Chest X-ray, PA view. Patient: 76 years old, sex M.
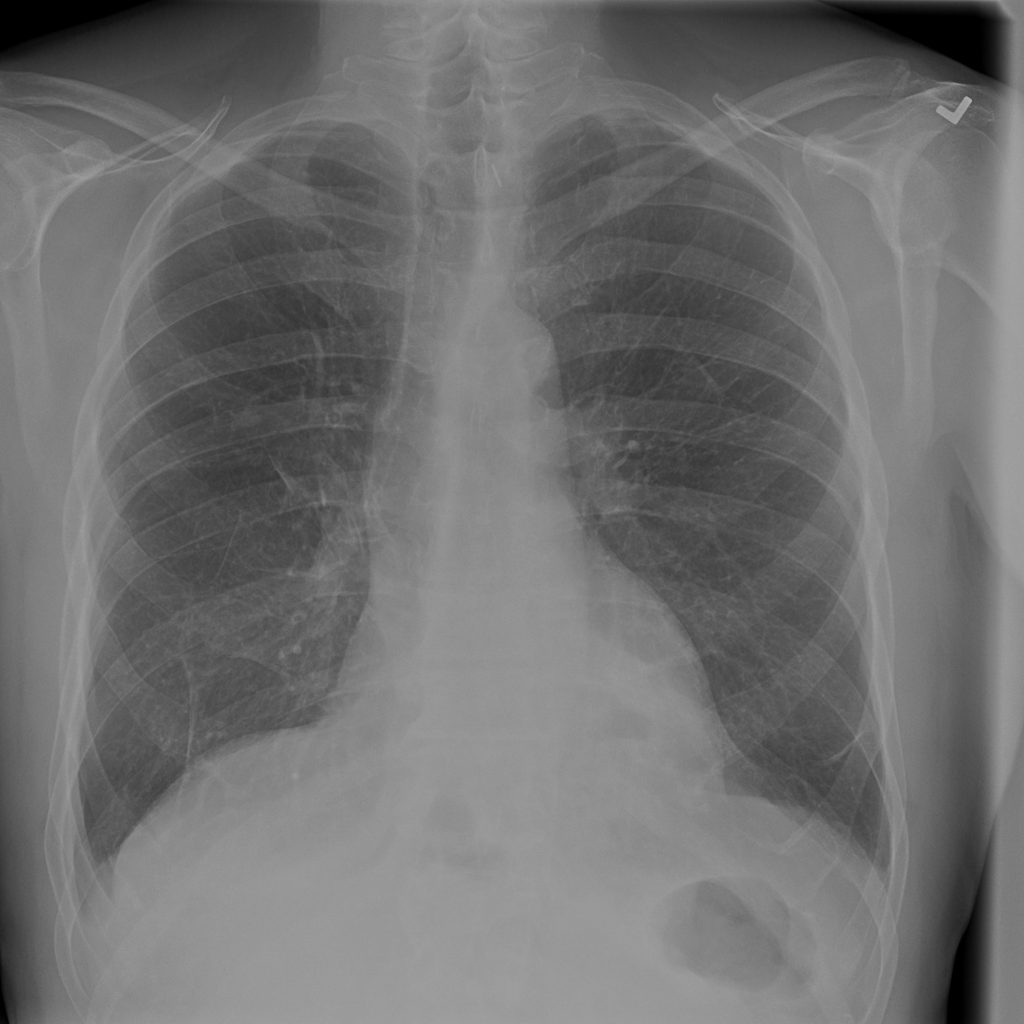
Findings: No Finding